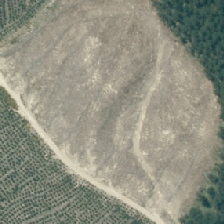
Land cover: harvested_forest